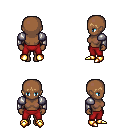
a pixel art fantasy rpg character, female body template, human, dark skin, steel arm armor, red pants, plain hairstyle, gold boots, four views (front, back, left, right), 2x2 character sprite sheet, small pixel art, hard edges, no anti-aliasing